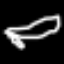
Label: frog